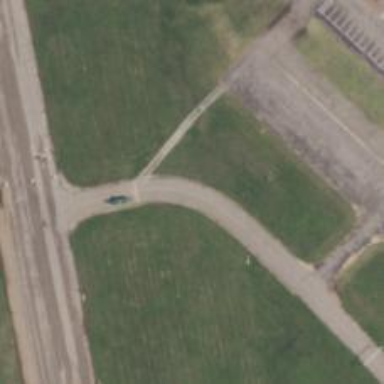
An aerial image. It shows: View of taxiway at the airport.